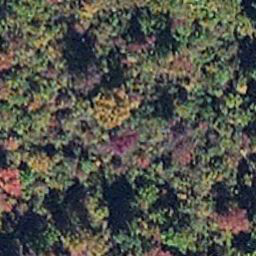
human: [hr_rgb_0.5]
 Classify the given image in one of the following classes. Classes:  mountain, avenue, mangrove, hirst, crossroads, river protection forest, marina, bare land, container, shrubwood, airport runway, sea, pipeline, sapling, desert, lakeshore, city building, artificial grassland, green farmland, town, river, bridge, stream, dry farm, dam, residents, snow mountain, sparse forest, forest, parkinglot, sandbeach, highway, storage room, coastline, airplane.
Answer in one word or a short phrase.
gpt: mangrove